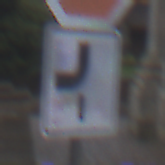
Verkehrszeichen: VerlaufVorfahrtsstrasse7
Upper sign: Stop
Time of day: Midday
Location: Outdoor (Urban)
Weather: Overcast
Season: NotSpecified
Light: Natural